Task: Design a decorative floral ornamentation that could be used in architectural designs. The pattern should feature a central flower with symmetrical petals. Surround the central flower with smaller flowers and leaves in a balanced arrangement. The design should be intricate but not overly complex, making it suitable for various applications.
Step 1145:
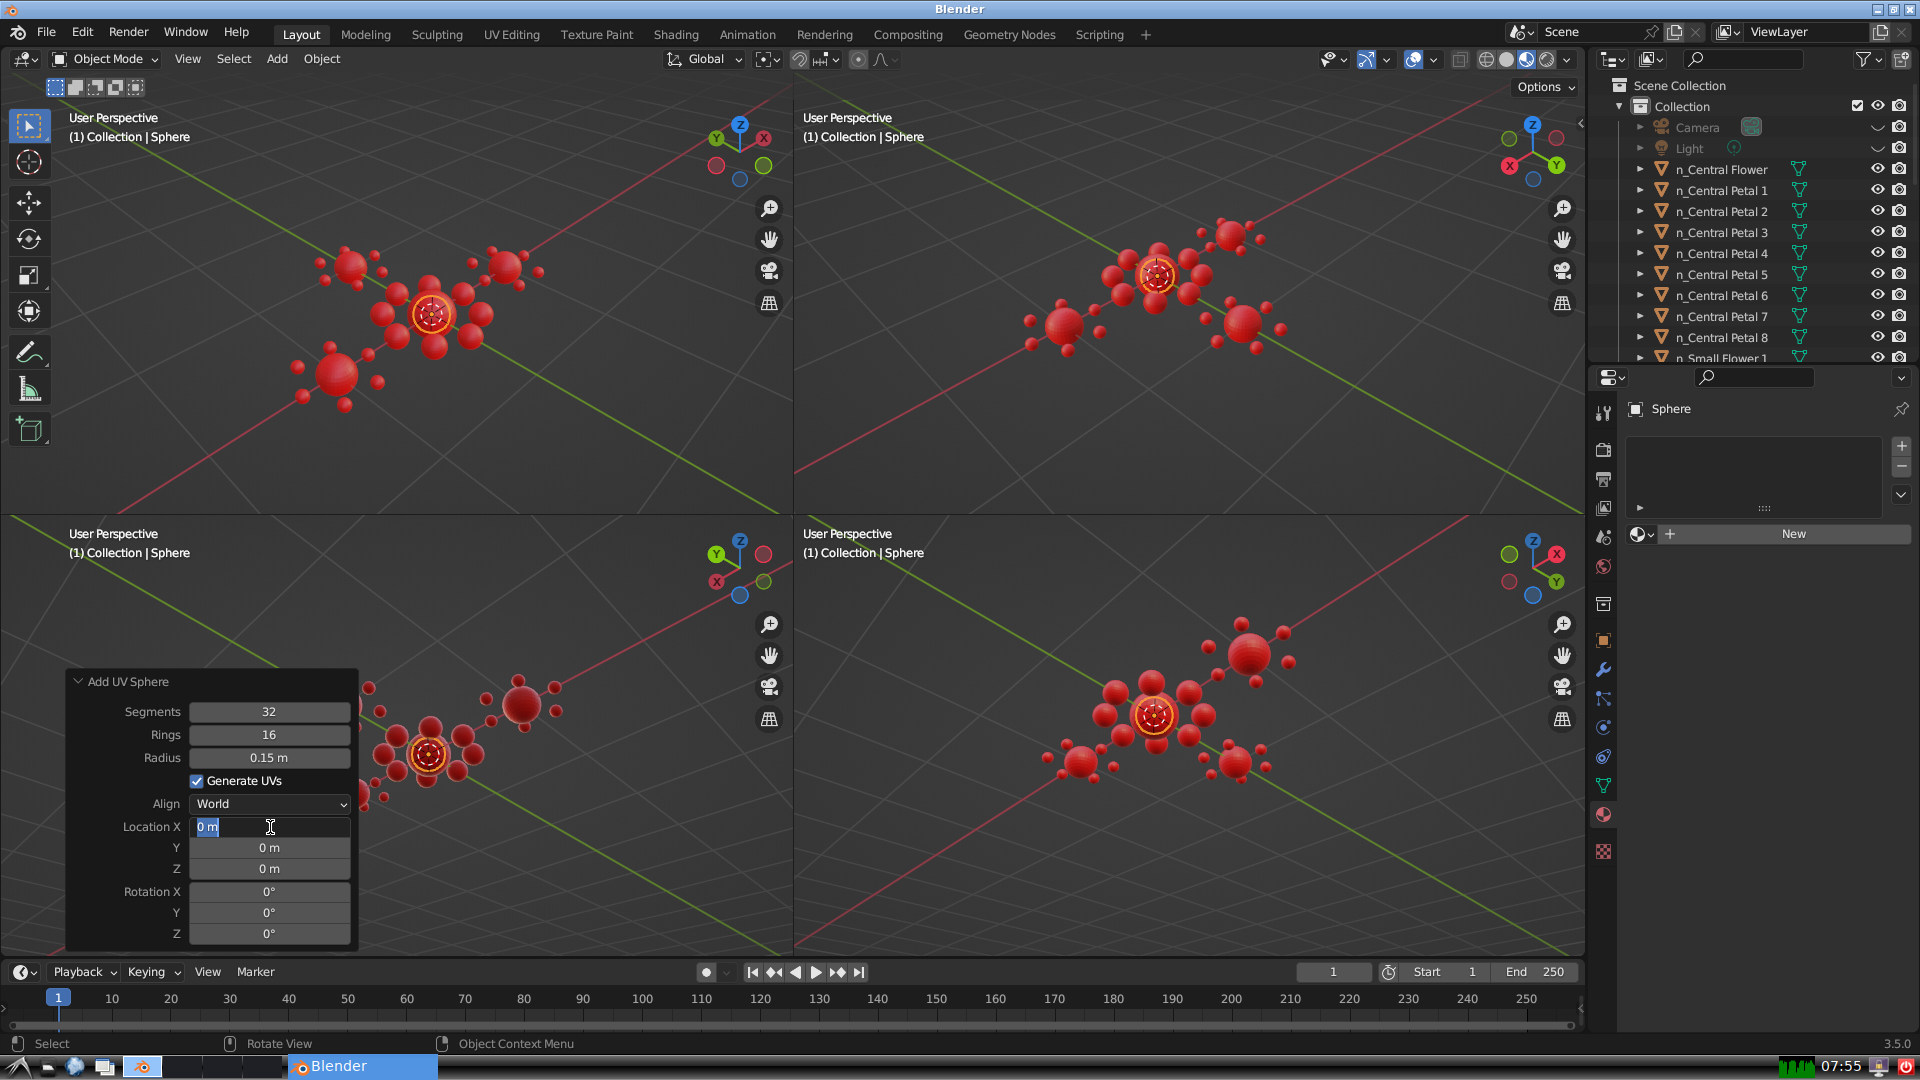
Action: input_text: -1.8369701987210297e-16